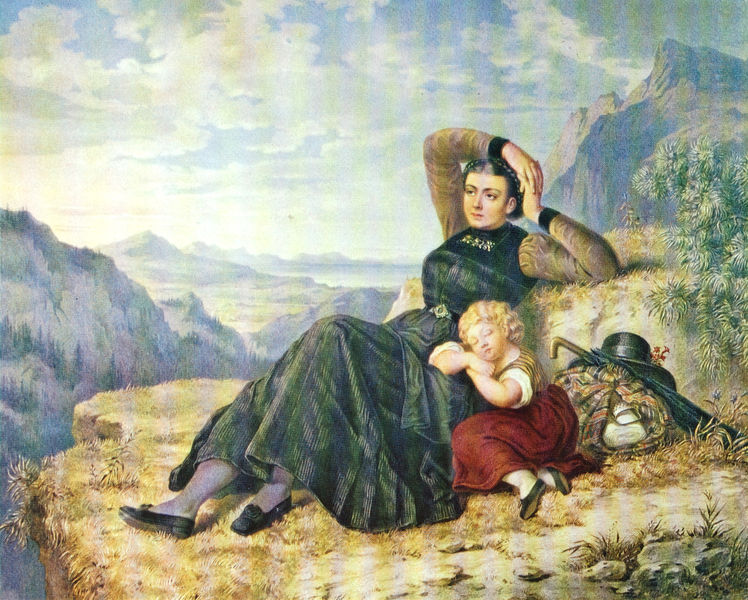
Titel: Auf der Rast
Künstler: Franz Napoleon Heigel
Standort: München
Institution: Privatbesitz
Schlagwörter: baum, berg, blau, dunkel, felsen, gemälde, hand, himmel, schatten, schlaf, wolken, bäume, frauen, gelb, grün, landschaft, mädchen, ocker, sitzen, blume, braun, brust, busen, frau, hut, kleid, licht, schwarz, weiss, ausblick, blick, gras, gürtel, rot, schirm, malerei, rock, blond, arm, arme, inkarnat, stein, steine, ärmel, hände, öl, ebene, ferne, gräser, halme, horizont, hügel, natur, strauch, weite, sonne, sträucher, boden, sitzend, kind, mutter, tochter, locken, mittelscheitel, tal, wald, anhöhe, genre, stock, aussicht, taille, ruhe, liegen, ruhen, schlafen, schuhe, abhang, bündel, gepäck, berge, berghang, gebirge, gipfel, kette, nebel, berglandschaft, ausflug, idylle, pause, picknick, rast, friedrich, romantik, zopf, socken, gedanken, nachdenken, klippe, schnalle, strümpfe, denken, höhe, wandern, alpen, bergspitze, wälder, abgrund, berggipfel, haarkranz, tasche, schuh, kleidchen, tracht, verschränkt, sicht, freiheit, reise, zeichnerisch, plateau, wanderstab, wanderstock, tirol, ausruhen, rasten, wanderung, genirge, tocher, ausblicks, bergwanderung, mutter kind, stock und hut, zukunft, entspannen, hinlegen, paus, schnürtuch